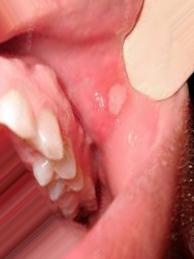
Condition: Mouth Ulcer